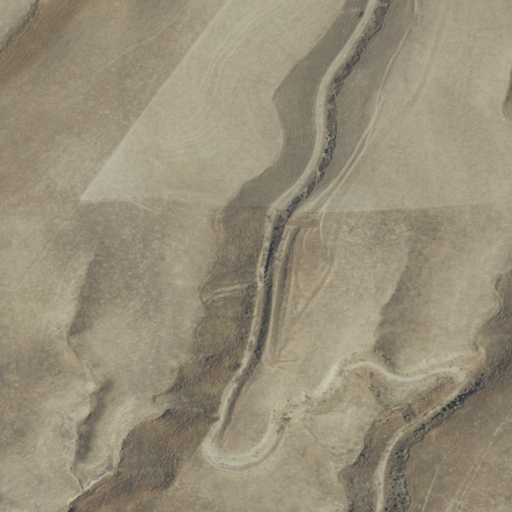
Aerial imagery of ridge(s) in California named Wheeler Ridge containing only grassland